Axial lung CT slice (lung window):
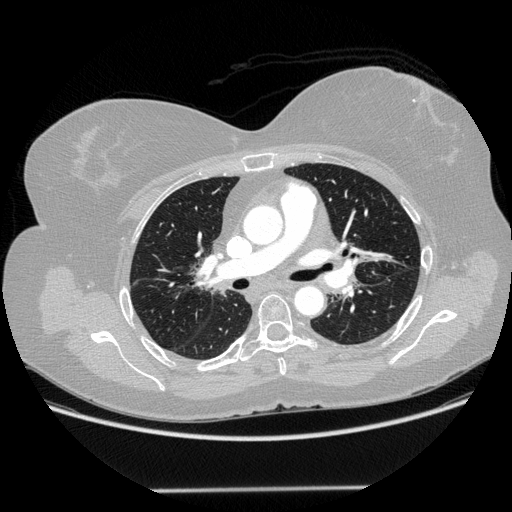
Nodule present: no